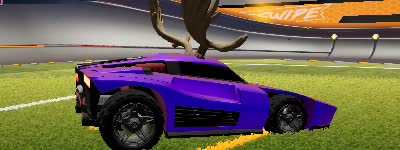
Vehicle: breakout